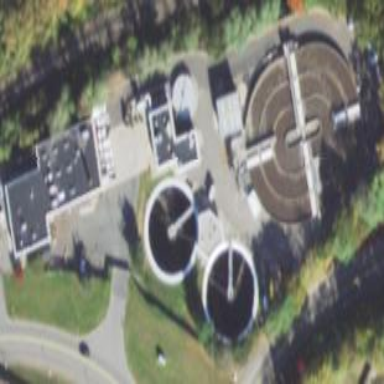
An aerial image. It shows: View of wastewater plant.